Question: Can you help me to fix this error? I'm try to send a new release of my sticker application from Xcode to iTunes connect, but I don't find how to change 'CFBundleShortVersionString'.

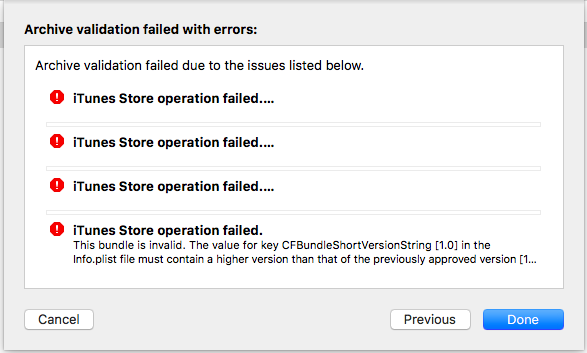
Answer: Go to your plist file and change the version for line 'Bundle versions string, short'. You can't upload your app to itunes connect with the same version multiple times.